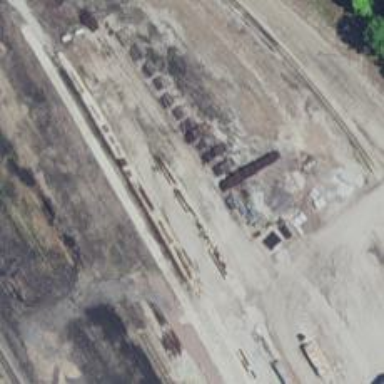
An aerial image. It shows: Abandoned railway.